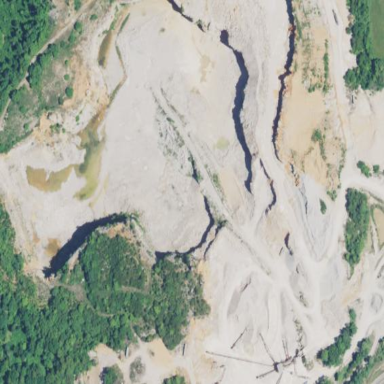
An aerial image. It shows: Quarry mine extracting aggregate and limestone resources.